Question: '''
import javax.swing.*;
import javax.swing.text.DateFormatter;
import java.awt.*;
import java.awt.event.*;
import java.text.SimpleDateFormat;
import java.util.GregorianCalendar;
public class Calendar extends JFrame implements ActionListener {
private JButton Next, Previous;
private JLabel CurrDate,Time;
private JLabel Days[];
private JButton [] dayButtons;
private JPanel P1,P2,P3,P4,P5;
private int year , month , day ,ch;
String S1;
GregorianCalendar GC=new GregorianCalendar();;
int DayOfWeek=GC.get(GC.DAY_OF_WEEK);
Color c = new Color(169,97,182);
Color c2 = new Color(241,233,241);
String[] months = {"January", "February", "March", "April", "May", "June", "July", "August", "September", "October", "November", "December"};
Calendar()
{
super( "Calendar" );
year = GC.get(GC.YEAR);
month = GC.get(GC.MONTH);
day = GC.get(GC.DATE);
Previous = new JButton ("<<");
Previous.setBackground(Color.LIGHT_GRAY);
Previous.addActionListener(this);
Next = new JButton (">>");
Next.setBackground(Color.LIGHT_GRAY);
Next.addActionListener(this);
CurrDate = new JLabel (" "+ months[month]+" "+year+" ");
CurrDate.setForeground(Color.WHITE);
CurrDate.setFont(new Font ("Serif",Font.ITALIC+Font.BOLD,15));
CurrDate.setAlignmentX(CENTER_ALIGNMENT);
Days = new JLabel[7];
Days[0] = new JLabel ("Sun ");
Days[1] = new JLabel ("Mon ");
Days[2] = new JLabel ("Tue ");
Days[3] = new JLabel ("Wed ");
Days[4] = new JLabel ("Thu ");
Days[5] = new JLabel ("Fri ");
Days[6] = new JLabel ("Sat ");
for(JLabel l : Days)
{
l. setForeground(Color.WHITE);
l.setAlignmentX(LEFT_ALIGNMENT);
}
Time = new JLabel ();
Time.setText(GC.get(GC.HOUR)+":"+GC.get(GC.MINUTE)+":"+GC.get(GC.SECOND));
Time.setForeground(Color.WHITE);
if( month ==0 || month ==2 || month == 4 || month ==6 || month==7 || month ==9 || month ==11)
{
ch = 1;
}
else
{
ch = 2;
}
P1 = new JPanel();
P2 = new JPanel();
P3 = new JPanel();
P4 = new JPanel();
P5 = new JPanel();
P5.setLayout(new BorderLayout());
P1.add(Previous);
P1.add(CurrDate);
DrawCalendar(DayOfWeek,year,month);
P1.add(Next);
P2.add(Days[0]);
P2.add(Days[1]);
P2.add(Days[2]);
P2.add(Days[3]);
P2.add(Days[4]);
P2.add(Days[5]);
P2.add(Days[6]);
P4.add(Time);
P1.setBackground(c);
P2.setBackground(c);
P4.setBackground(c);
P5.add (P1, BorderLayout.NORTH);
P5.add (P2, BorderLayout.CENTER);
add (P5,BorderLayout.NORTH);
add (P3, BorderLayout.CENTER);
add (P4, BorderLayout.SOUTH);
}
private void DrawCalendar(int DayOfWeek, int year, int month) {
P3.setLayout( new GridLayout(7,7,3,3));
dayButtons = new JButton [49];
if(DayOfWeek == 1 && ch ==1)
{
for ( int i = 0; i < 31; i++ )
{ dayButtons[ i ] = new JButton( i+1 +"" );
P3.add( dayButtons[ i ] );
dayButtons[i].addActionListener(this);
dayButtons[i].setBackground(c2);
}
for ( int i = 31; i < 49; i++ )
{ dayButtons[ i ] = new JButton( "" );
P3.add( dayButtons[ i ] );
dayButtons[i].addActionListener(this);
dayButtons[i].setBackground(Color.LIGHT_GRAY);
}
}
if(DayOfWeek == 2 && ch ==1)
{
for ( int i = 0; i < 1; i++ )
{ dayButtons[ i ] = new JButton( "" );
P3.add( dayButtons[ i ] );
dayButtons[i].addActionListener(this);
dayButtons[i].setBackground(Color.LIGHT_GRAY);
}
for ( int i = 1; i < 32; i++ )
{ dayButtons[ i ] = new JButton( i +"" );
P3.add( dayButtons[ i ] );
dayButtons[i].addActionListener(this);
dayButtons[i].setBackground(c2);
}
for ( int i = 32; i < 49; i++ )
{ dayButtons[ i ] = new JButton( "" );
P3.add( dayButtons[ i ] );
dayButtons[i].addActionListener(this);
dayButtons[i].setBackground(Color.LIGHT_GRAY);
}
}
if(DayOfWeek == 3 && ch ==1)
{
for ( int i = 0; i < 2; i++ )
{ dayButtons[ i ] = new JButton( "" );
P3.add( dayButtons[ i ] );
dayButtons[i].addActionListener(this);
dayButtons[i].setBackground(Color.LIGHT_GRAY);
}
for ( int i =2; i < 33; i++ )
{ dayButtons[ i ] = new JButton( i-1 +"" );
P3.add( dayButtons[ i ] );
dayButtons[i].addActionListener(this);
dayButtons[i].setBackground(c2);
}
for ( int i = 33; i < 49; i++ )
{ dayButtons[ i ] = new JButton( "" );
P3.add( dayButtons[ i ] );
dayButtons[i].addActionListener(this);
dayButtons[i].setBackground(Color.LIGHT_GRAY);
}
}
if(DayOfWeek == 4 && ch ==1)
{
for ( int i = 0; i < 3; i++ )
{ dayButtons[ i ] = new JButton( "" );
P3.add( dayButtons[ i ] );
dayButtons[i].addActionListener(this);
dayButtons[i].setBackground(Color.LIGHT_GRAY);
}
for ( int i =3; i < 34; i++ )
{ dayButtons[ i ] = new JButton( i-2 +"" );
P3.add( dayButtons[ i ] );
dayButtons[i].addActionListener(this);
dayButtons[i].setBackground(c2);
}
for ( int i = 34; i < 49; i++ )
{ dayButtons[ i ] = new JButton( "" );
P3.add( dayButtons[ i ] );
dayButtons[i].addActionListener(this);
dayButtons[i].setBackground(Color.LIGHT_GRAY);
}
}
if(DayOfWeek == 5 && ch ==1)
{
for ( int i = 0; i < 4; i++ )
{ dayButtons[ i ] = new JButton( "" );
P3.add( dayButtons[ i ] );
dayButtons[i].addActionListener(this);
dayButtons[i].setBackground(Color.LIGHT_GRAY);
}
for ( int i =4; i < 35; i++ )
{ dayButtons[ i ] = new JButton( i-3 +"" );
P3.add( dayButtons[ i ] );
dayButtons[i].addActionListener(this);
dayButtons[i].setBackground(c2);
}
for ( int i = 35; i < 49; i++ )
{ dayButtons[ i ] = new JButton( "" );
P3.add( dayButtons[ i ] );
dayButtons[i].addActionListener(this);
dayButtons[i].setBackground(Color.LIGHT_GRAY);
}
}
if(DayOfWeek == 6 && ch ==1)
{
for ( int i = 0; i < 5; i++ )
{ dayButtons[ i ] = new JButton( "" );
P3.add( dayButtons[ i ] );
dayButtons[i].addActionListener(this);
dayButtons[i].setBackground(Color.LIGHT_GRAY);
}
for ( int i =5; i < 36; i++ )
{ dayButtons[ i ] = new JButton( i-4 +"" );
P3.add( dayButtons[ i ] );
dayButtons[i].addActionListener(this);
dayButtons[i].setBackground(c2);
}
for ( int i = 36; i < 49; i++ )
{ dayButtons[ i ] = new JButton( "" );
P3.add( dayButtons[ i ] );
dayButtons[i].addActionListener(this);
dayButtons[i].setBackground(Color.LIGHT_GRAY);
}
}
if(DayOfWeek == 7 && ch ==1)
{
for ( int i = 0; i < 6; i++ )
{ dayButtons[ i ] = new JButton( "" );
P3.add( dayButtons[ i ] );
dayButtons[i].addActionListener(this);
dayButtons[i].setBackground(Color.LIGHT_GRAY);
}
for ( int i =6; i < 37; i++ )
{ dayButtons[ i ] = new JButton( i-5 +"" );
P3.add( dayButtons[ i ] );
dayButtons[i].addActionListener(this);
dayButtons[i].setBackground(c2);
}
for ( int i = 37; i < 49; i++ )
{ dayButtons[ i ] = new JButton( "" );
P3.add( dayButtons[ i ] );
dayButtons[i].addActionListener(this);
dayButtons[i].setBackground(Color.LIGHT_GRAY);
}
}
if(DayOfWeek == 1 && ch ==2)
{
for ( int i = 0; i < 30; i++ )
{ dayButtons[ i ] = new JButton( i+1+"" );
P3.add( dayButtons[ i ] );
dayButtons[i].addActionListener(this);
dayButtons[i].setBackground(c2);
}
for ( int i = 30; i < 49; i++ )
{ dayButtons[ i ] = new JButton( "" );
P3.add( dayButtons[ i ] );
dayButtons[i].addActionListener(this);
dayButtons[i].setBackground(Color.LIGHT_GRAY);
}
}
if(DayOfWeek == 2 && ch ==2)
{
for ( int i = 0; i < 1; i++ )
{ dayButtons[ i ] = new JButton( "" );
P3.add( dayButtons[ i ] );
dayButtons[i].addActionListener(this);
dayButtons[i].setBackground(Color.LIGHT_GRAY);
}
for ( int i =1; i < 31; i++ )
{ dayButtons[ i ] = new JButton( i +"" );
P3.add( dayButtons[ i ] );
dayButtons[i].addActionListener(this);
dayButtons[i].setBackground(c2);
}
for ( int i = 31; i < 49; i++ )
{ dayButtons[ i ] = new JButton( "" );
P3.add( dayButtons[ i ] );
dayButtons[i].addActionListener(this);
dayButtons[i].setBackground(Color.LIGHT_GRAY);
}
}
if(DayOfWeek == 3 && ch ==2)
{
for ( int i = 0; i < 2; i++ )
{ dayButtons[ i ] = new JButton( "" );
P3.add( dayButtons[ i ] );
dayButtons[i].addActionListener(this);
dayButtons[i].setBackground(Color.LIGHT_GRAY);
}
for ( int i =2; i < 32; i++ )
{ dayButtons[ i ] = new JButton( i-1 +"" );
P3.add( dayButtons[ i ] );
dayButtons[i].addActionListener(this);
dayButtons[i].setBackground(c2);
}
for ( int i = 32; i < 49; i++ )
{ dayButtons[ i ] = new JButton( "" );
P3.add( dayButtons[ i ] );
dayButtons[i].addActionListener(this);
dayButtons[i].setBackground(Color.LIGHT_GRAY);
}
}
if(DayOfWeek == 4 && ch ==2)
{
for ( int i = 0; i < 3; i++ )
{ dayButtons[ i ] = new JButton( "" );
P3.add( dayButtons[ i ] );
dayButtons[i].addActionListener(this);
dayButtons[i].setBackground(Color.LIGHT_GRAY);
}
for ( int i =3; i < 33; i++ )
{ dayButtons[ i ] = new JButton( i-2 +"" );
P3.add( dayButtons[ i ] );
dayButtons[i].addActionListener(this);
dayButtons[i].setBackground(c2);
}
for ( int i = 33; i < 49; i++ )
{ dayButtons[ i ] = new JButton( "" );
P3.add( dayButtons[ i ] );
dayButtons[i].addActionListener(this);
dayButtons[i].setBackground(Color.LIGHT_GRAY);
}
}
if(DayOfWeek == 5 && ch ==2)
{
for ( int i = 0; i < 4; i++ )
{ dayButtons[ i ] = new JButton( "" );
P3.add( dayButtons[ i ] );
dayButtons[i].addActionListener(this);
dayButtons[i].setBackground(Color.LIGHT_GRAY);
}
for ( int i =4; i < 35; i++ )
{ dayButtons[ i ] = new JButton( i-3 +"" );
P3.add( dayButtons[ i ] );
dayButtons[i].addActionListener(this);
dayButtons[i].setBackground(c2);
}
for ( int i = 35; i < 49; i++ )
{ dayButtons[ i ] = new JButton( "" );
P3.add( dayButtons[ i ] );
dayButtons[i].addActionListener(this);
dayButtons[i].setBackground(Color.LIGHT_GRAY);
}
}
if(DayOfWeek == 6 && ch ==2)
{
for ( int i = 0; i < 5; i++ )
{ dayButtons[ i ] = new JButton( "" );
P3.add( dayButtons[ i ] );
dayButtons[i].addActionListener(this);
dayButtons[i].setBackground(Color.LIGHT_GRAY);
}
for ( int i =5; i < 36; i++ )
{ dayButtons[ i ] = new JButton( i-4 +"" );
P3.add( dayButtons[ i ] );
dayButtons[i].addActionListener(this);
dayButtons[i].setBackground(c2);
}
for ( int i = 36; i < 49; i++ )
{ dayButtons[ i ] = new JButton( "" );
P3.add( dayButtons[ i ] );
dayButtons[i].addActionListener(this);
dayButtons[i].setBackground(Color.LIGHT_GRAY);
}
}
if(DayOfWeek == 7 && ch ==2)
{
for ( int i = 0; i < 6; i++ )
{ dayButtons[ i ] = new JButton( "" );
P3.add( dayButtons[ i ] );
dayButtons[i].addActionListener(this);
dayButtons[i].setBackground(Color.LIGHT_GRAY);
}
for ( int i =6; i < 37; i++ )
{ dayButtons[ i ] = new JButton( i-5 +"" );
P3.add( dayButtons[ i ] );
dayButtons[i].addActionListener(this);
dayButtons[i].setBackground(c2);
}
for ( int i = 37; i < 49; i++ )
{ dayButtons[ i ] = new JButton( "" );
P3.add( dayButtons[ i ] );
dayButtons[i].addActionListener(this);
dayButtons[i].setBackground(Color.LIGHT_GRAY);
}
}
for( int i = DayOfWeek-1; i<49 ; i++)
{
if( i- DayOfWeek+2 == GC.get(GC.DATE))
{
dayButtons[i].setBackground(c);
}
}
}
public void actionPerformed(ActionEvent arg0) {
if(arg0.getSource()== Previous)
{ clear();
if(month !=0)
{
month --;
if( month ==0 || month ==2 || month == 4 || month ==6 || month==7 || month ==9 || month ==11)
{
ch=1;
}
else
{
ch=2;
}
}
else
{
year--;
month=11;
ch=1;
}
CurrDate.setText (" "+ months[month]+" "+year+" ");
GregorianCalendar cal = new GregorianCalendar(year, month, 1);
int d=cal.get(cal.DAY_OF_WEEK);
DayOfWeek=d;
DrawCalendar(d,year,month);
P4.add(Time);
P1.setBackground(c);
P2.setBackground(c);
P4.setBackground(c);
}
if(arg0.getSource()== Next)
{
clear();
if(month !=11)
{
month ++;
if( month ==0 || month ==2 || month == 4 || month ==6 || month==7 || month ==9 || month ==11)
{
ch=1;
}
else
{
ch=2;
}
}
else
{
year++;
month=0;
ch=1;
}
CurrDate.setText (" "+ months[month]+" "+year+" ");
GregorianCalendar cal = new GregorianCalendar(year, month, 1);
int d=cal.get(cal.DAY_OF_WEEK);
DayOfWeek=d;
DrawCalendar(d,year,month);
P4.add(Time);
P1.setBackground(c);
P2.setBackground(c);
P4.setBackground(c);
}
for( int i=DayOfWeek-1; i<30+DayOfWeek; i++)
{
if(arg0.getSource()==dayButtons[i])
{
S1 = JOptionPane.showInputDialog(this,"Insert your Note");
}
}
}
private void clear() {
for(int i =0; i<6;i++)
{
for(int j=0;j<7;j++)
{
P3.removeAll();
}
}
}
public static void main(String [] args){
Calendar C = new Calendar();
C.setSize(400,315);
C.setDefaultCloseOperation(JFrame.EXIT_ON_CLOSE);
C.setVisible(true);
C.setResizable(false);
}
}
'''
hello all,,, :)
the problem with this Calendar the number of days in each month !
the code I wrote ,, doesn't work as what it should do !
I don't know where is the problem
If any one can help,, thnx anyway!

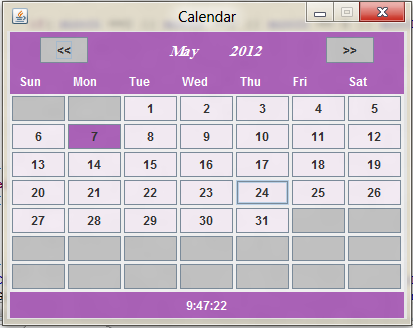
Answer: You can reduce your code much, if you parametrize repeated code invocation:
'''
private void tripleDraw (int n1, int n2, int d)
{
for (int i = 0; i < n1; i++)
{
dayButtons [i] = new JButton ("");
P3.add (dayButtons [i]);
dayButtons [i].setBackground (Color.LIGHT_GRAY);
}
for (int i = n1; i < n2; i++)
{
dayButtons [i] = new JButton (i+d + "");
P3.add (dayButtons [i]);
dayButtons [i].setBackground (c2);
}
for (int i = n2; i < 49; i++)
{
dayButtons [i] = new JButton ("");
P3.add (dayButtons [i]);
dayButtons [i].setBackground (Color.LIGHT_GRAY);
}
}
private void DrawCalendar (int DayOfWeek, int year, int month)
{
P3.setLayout (new GridLayout (7, 7, 3, 3));
dayButtons = new JButton [49];
if (DayOfWeek == 1 && ch == 1) tripleDraw (0, 31, 1);
if (DayOfWeek == 2 && ch == 1) tripleDraw (1, 32, 0);
if (DayOfWeek == 3 && ch == 1) tripleDraw (2, 33, -1);
if (DayOfWeek == 4 && ch == 1) tripleDraw (3, 34, -2);
if (DayOfWeek == 5 && ch == 1) tripleDraw (4, 35, -3);
if (DayOfWeek == 6 && ch == 1) tripleDraw (5, 36, -4);
if (DayOfWeek == 7 && ch == 1) tripleDraw (6, 37, -5);
if (DayOfWeek == 1 && ch == 2) tripleDraw (0, 30, 1);
if (DayOfWeek == 2 && ch == 2) tripleDraw (1, 31, 0);
if (DayOfWeek == 3 && ch == 2) tripleDraw (2, 32, -1);
if (DayOfWeek == 4 && ch == 2) tripleDraw (3, 33, -2);
if (DayOfWeek == 5 && ch == 2) tripleDraw (4, 35, -3);
if (DayOfWeek == 6 && ch == 2) tripleDraw (5, 36, -4);
if (DayOfWeek == 7 && ch == 2) tripleDraw (6, 37, -5);
'''
Then you see in the second block (ch==2), that there is a jump from 33 to 35 - is it intentional?
The next step would be, to replace the first block with:
'''
if (ch == 1) tripleDraw (DayOfWeek - 1, DayOfWeek + 31, 2-DayOfWeek);
'''
and so on.